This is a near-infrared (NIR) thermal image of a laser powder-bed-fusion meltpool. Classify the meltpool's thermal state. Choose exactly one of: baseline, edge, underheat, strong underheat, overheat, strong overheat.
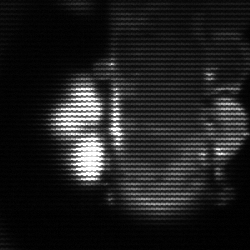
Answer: strong underheat